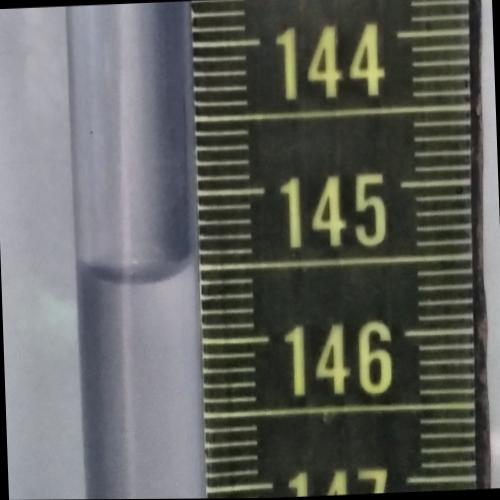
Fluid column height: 145.5 cm